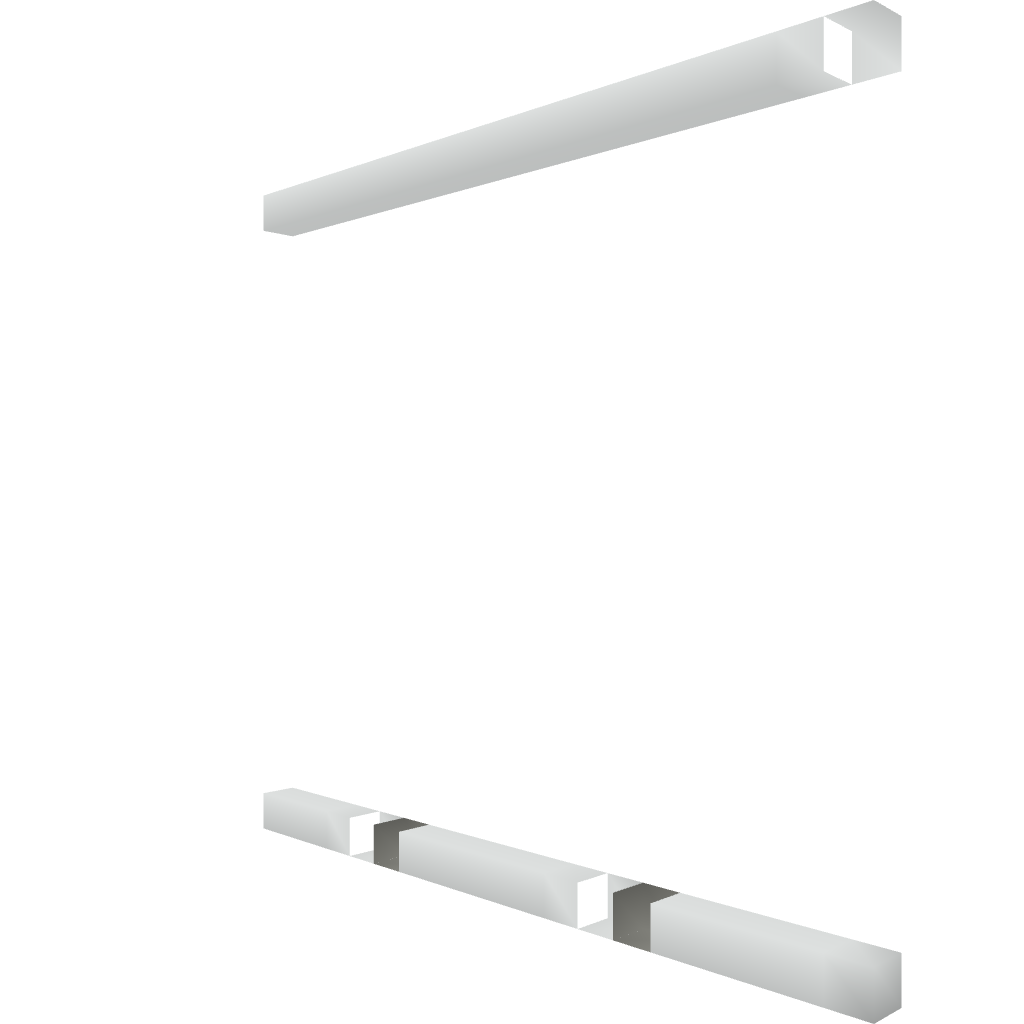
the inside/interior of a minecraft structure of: death's head